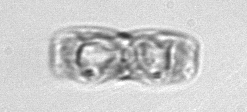
Label: pennate_morphotype1